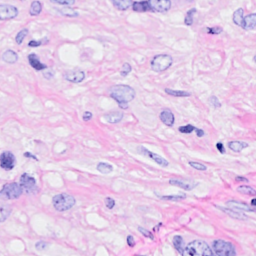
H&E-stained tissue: Breast